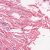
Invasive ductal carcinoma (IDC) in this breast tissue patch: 0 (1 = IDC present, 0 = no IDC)